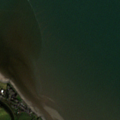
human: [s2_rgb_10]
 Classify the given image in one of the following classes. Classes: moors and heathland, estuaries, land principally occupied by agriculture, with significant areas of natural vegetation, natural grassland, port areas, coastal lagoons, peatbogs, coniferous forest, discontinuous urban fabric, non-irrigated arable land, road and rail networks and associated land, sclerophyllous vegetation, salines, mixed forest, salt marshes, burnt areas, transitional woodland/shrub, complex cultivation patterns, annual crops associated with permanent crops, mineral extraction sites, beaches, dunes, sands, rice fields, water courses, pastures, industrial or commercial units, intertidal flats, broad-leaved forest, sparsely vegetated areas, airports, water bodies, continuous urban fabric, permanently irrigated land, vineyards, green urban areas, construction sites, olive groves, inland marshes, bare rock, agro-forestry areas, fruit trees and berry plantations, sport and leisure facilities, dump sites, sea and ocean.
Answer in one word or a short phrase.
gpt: pastures, intertidal flats